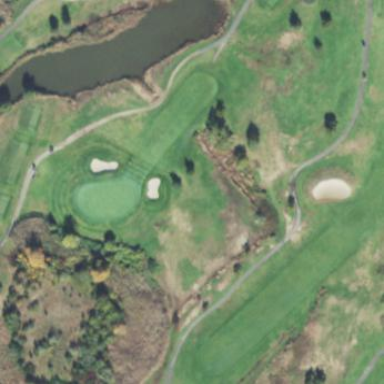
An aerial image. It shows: Grassy area designated as golf fairway.